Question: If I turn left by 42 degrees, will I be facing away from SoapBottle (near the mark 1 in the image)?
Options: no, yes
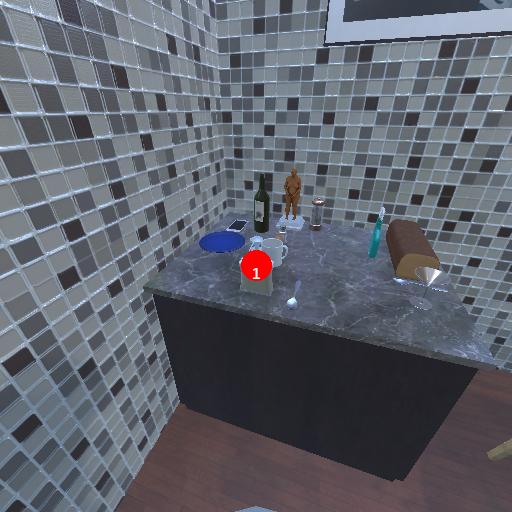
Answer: no